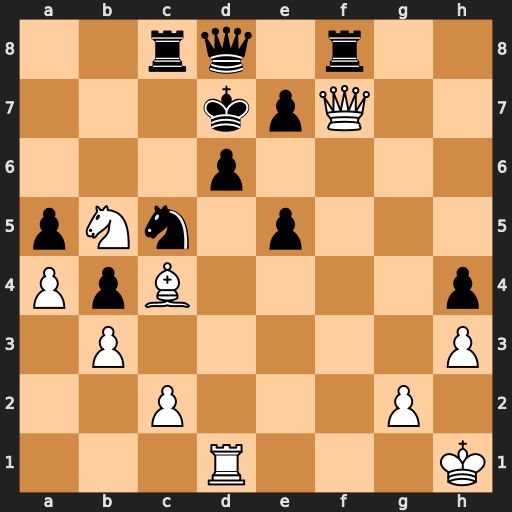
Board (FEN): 2rq1r2/3kpQ2/3p4/pNn1p3/PpB4p/1P5P/2P3P1/3R3K
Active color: w
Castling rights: -
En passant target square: -
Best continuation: Rxd6#